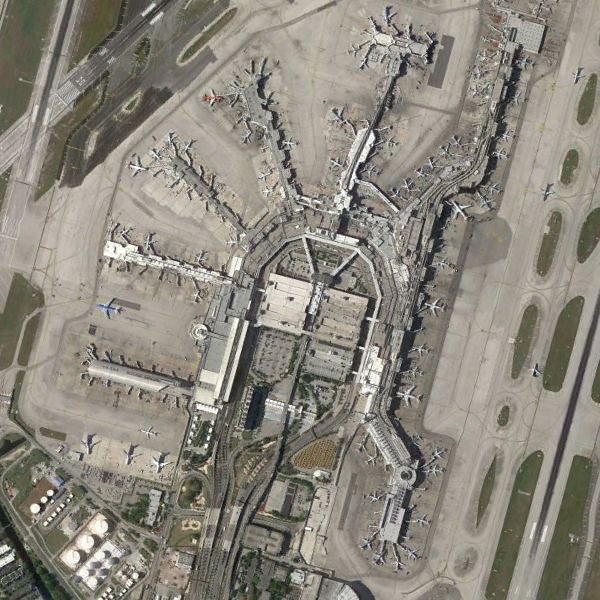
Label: Airport